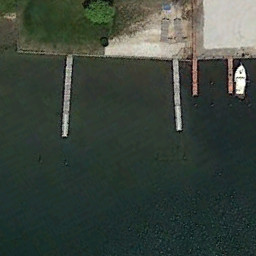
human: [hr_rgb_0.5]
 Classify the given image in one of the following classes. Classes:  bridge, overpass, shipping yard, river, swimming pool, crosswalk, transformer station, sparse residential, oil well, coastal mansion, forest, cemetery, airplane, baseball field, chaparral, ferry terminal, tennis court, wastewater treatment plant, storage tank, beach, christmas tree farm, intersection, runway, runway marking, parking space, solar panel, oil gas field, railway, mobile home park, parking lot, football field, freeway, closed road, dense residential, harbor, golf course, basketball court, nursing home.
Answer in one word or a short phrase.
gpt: ferry terminal